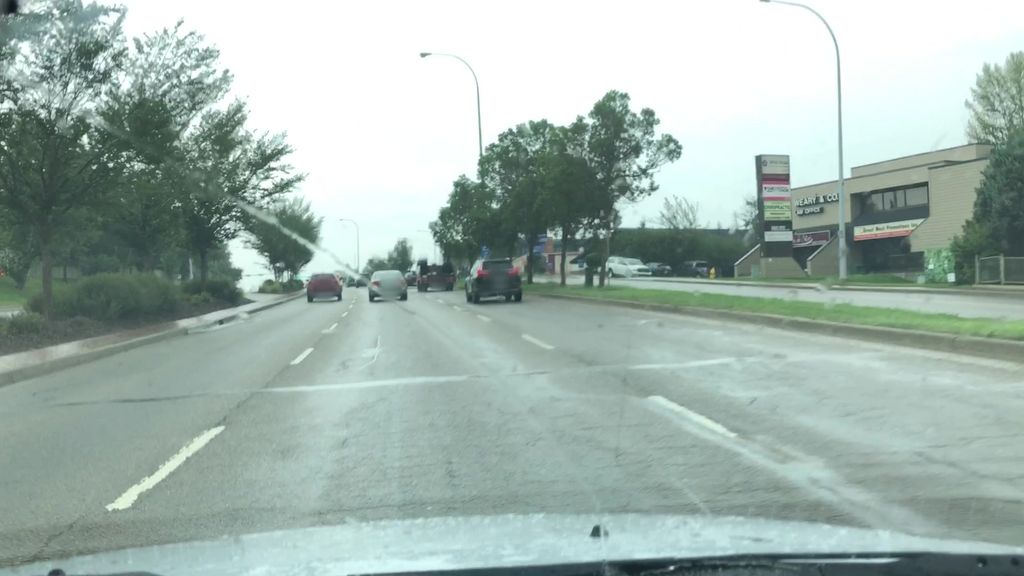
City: edmonton